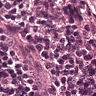
Metastatic tissue present: no